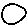
Label: circle